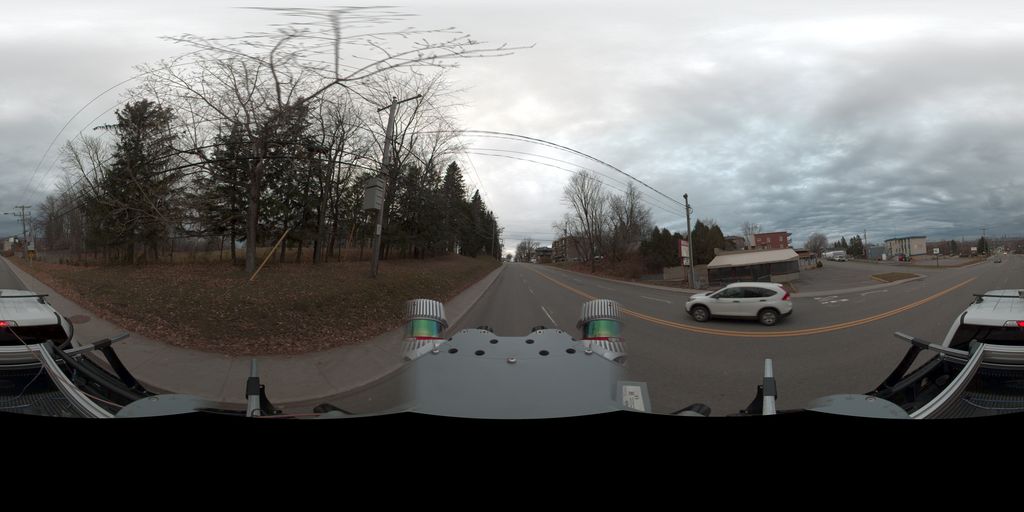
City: quebec_city